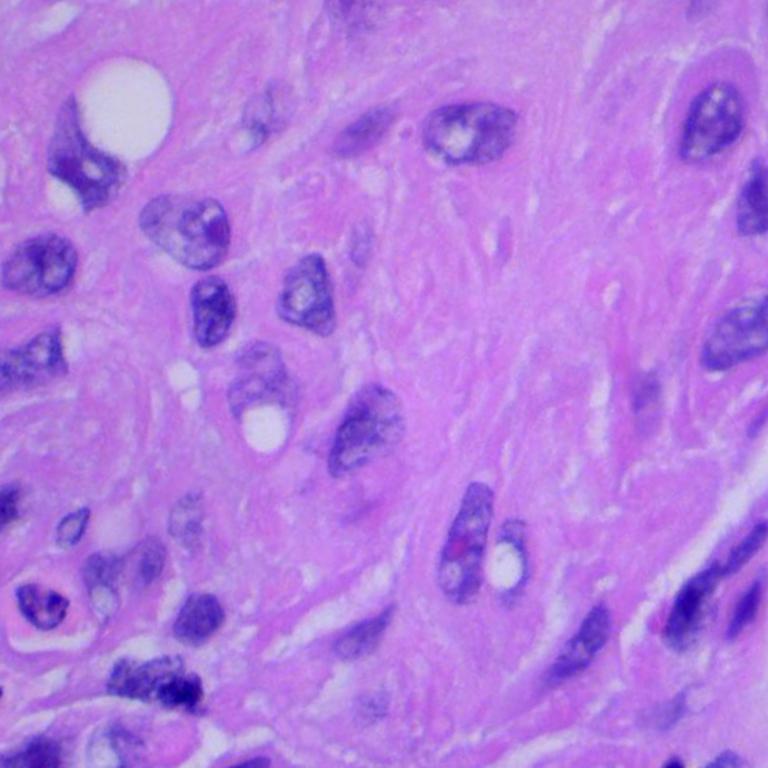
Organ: lung
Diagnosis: squamous carcinomas